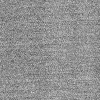
Atmospheric dust classification: dusty